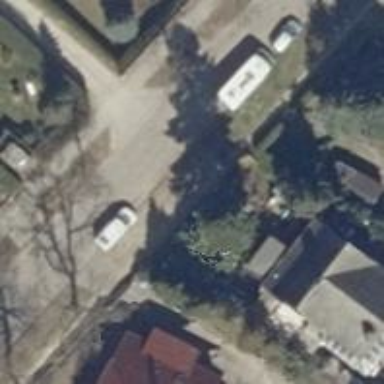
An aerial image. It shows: Residential road with dirt surface on the right sidewalk.